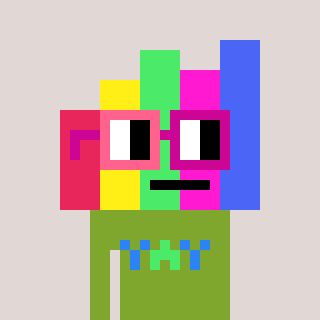
a pixel art character with square pink and red glasses, a bar chart-shaped head and a slimegreen-colored body on a warm background